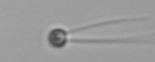
Label: flagellate